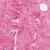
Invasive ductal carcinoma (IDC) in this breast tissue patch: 0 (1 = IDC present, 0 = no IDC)